Question: I need to put the date of a file in this format MM DD HH:MM but I get DD MM HH:MM.
I have already tried to use the command "touch":
'''
touch -t <PHONE> testDay00
'''
But when I use 'ls -l' to see the long format of the file the date format is still wrong.

How can I get the correct format?
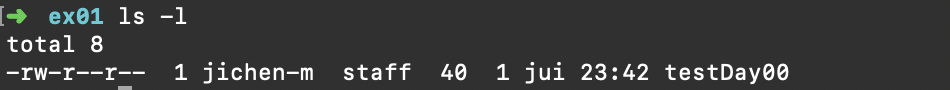
Answer: If you want when you view the file's date with 'ls -l', use 'ls''s switches to control the output. 'man ls' reveales:
So:
'''
$ touch foo
$ ls -l --time-style=+"%m %d %H:%M" foo
-rw-r--r-- 1 james james 0 07 01 23:50 foo
'''